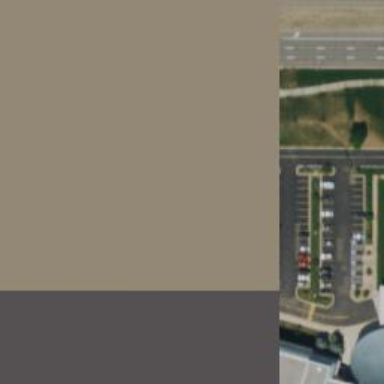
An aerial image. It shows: Parking space is available.